Question: I have an text input box which needs to be used as a search.
'''
<input type="text" id="search"/>
#search {border-radius:4em;height:1.6em; background:url(Img/search.png) no-repeat; }
'''
I can give it a radius to make the corners curved. I can put an image next to it as the submit button for the search. But how do I make it look like...

I cant seem to work it out? Thanks
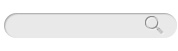
Answer: Submit on hitting 'Enter'. If you put an input in a form, and have focus on said input, when you press enter the browser will by default submit the form.
But if you are still keen on javascript method, submit the search query by simply doimg '$("#searchForm").submit()'
Also for your magnifying glass try 'position:relative' since I assume that the space it occupies is not used up transparently by the typed text